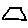
Label: hexagon